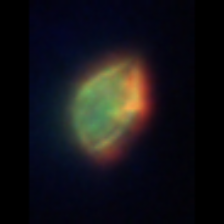
Taxon: Gyrodinium
Group: Dinoflagellates